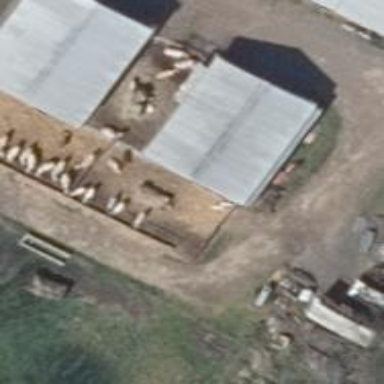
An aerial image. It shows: Shed building.